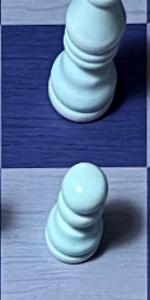
Label: Pawn_White